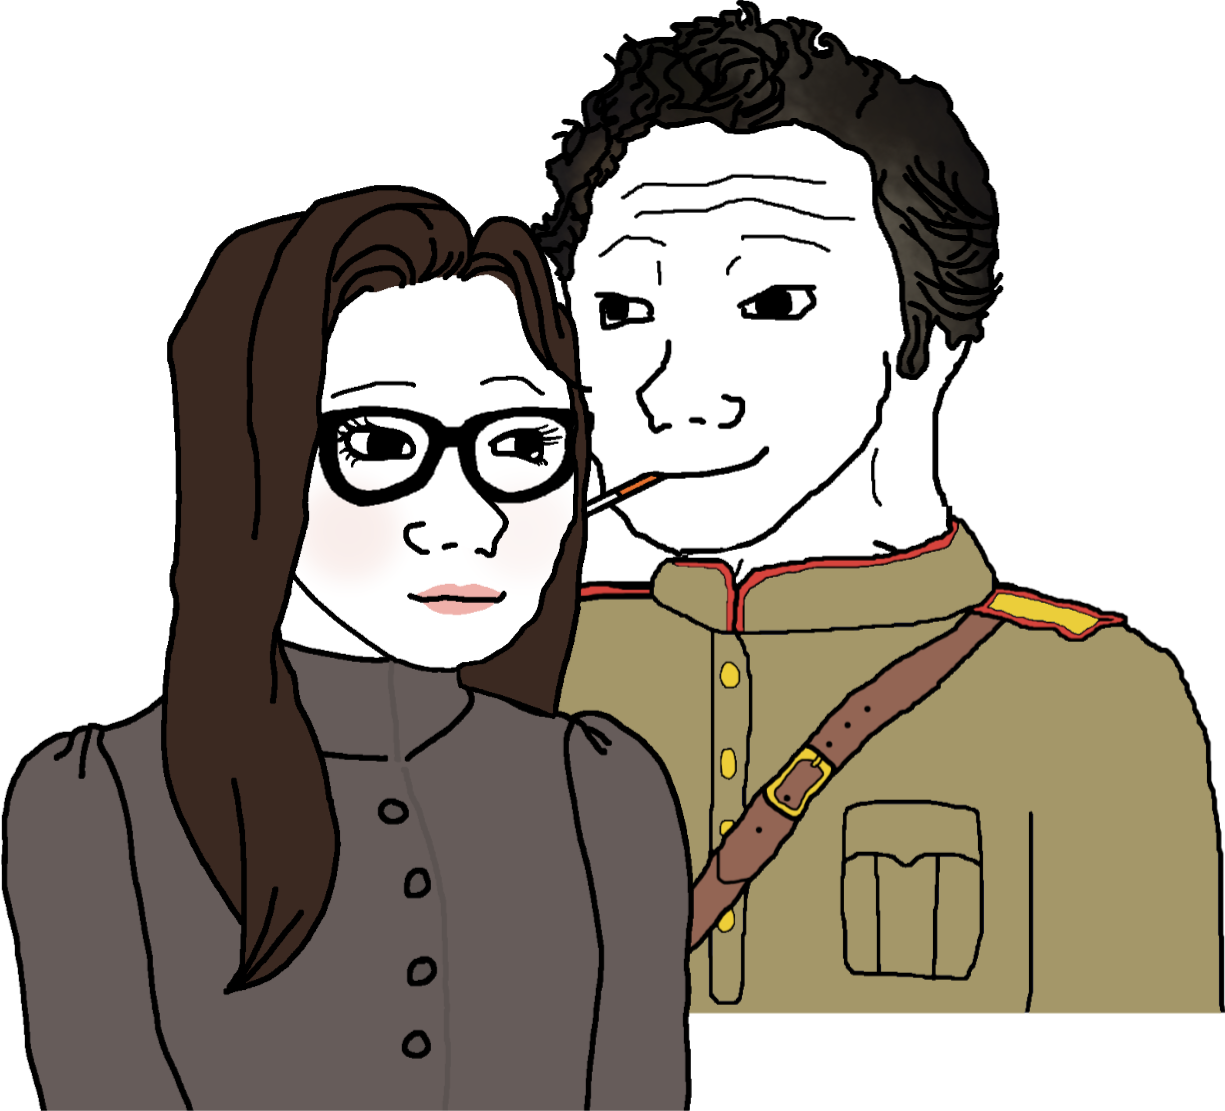
Label: 5_Trad_Wife